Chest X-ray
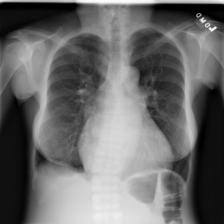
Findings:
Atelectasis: negative
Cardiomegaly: negative
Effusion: negative
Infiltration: negative
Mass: negative
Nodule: negative
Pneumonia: negative
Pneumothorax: negative
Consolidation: negative
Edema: negative
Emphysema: negative
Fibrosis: negative
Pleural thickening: negative
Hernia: negative